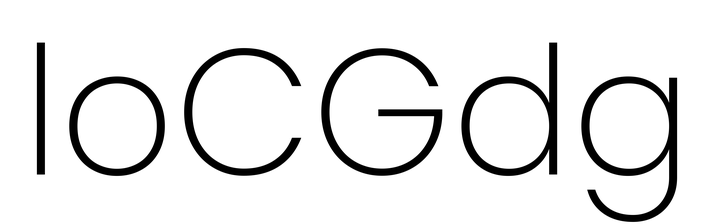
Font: Poppins-ExtraLight